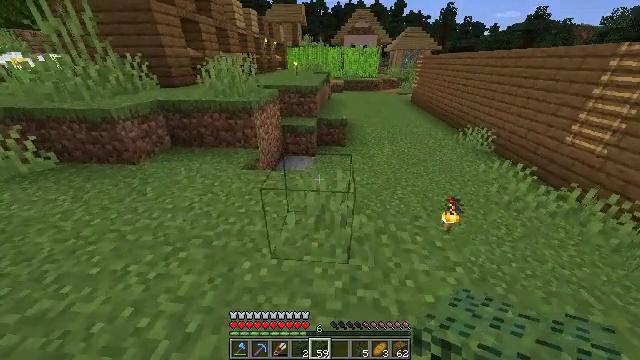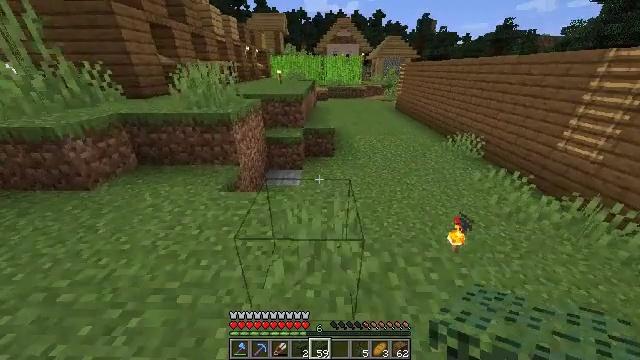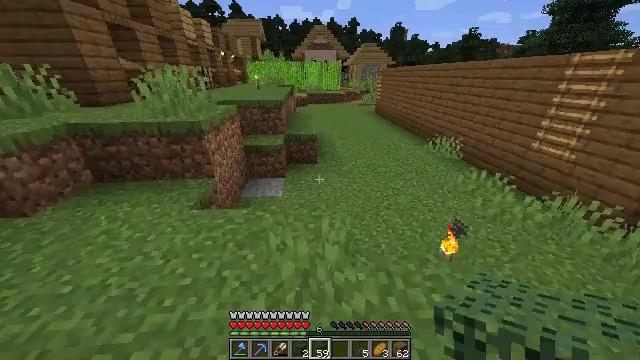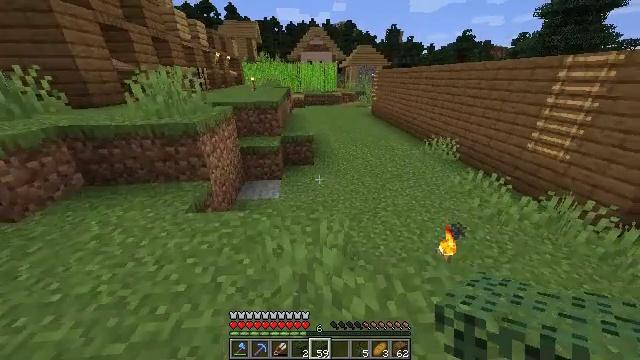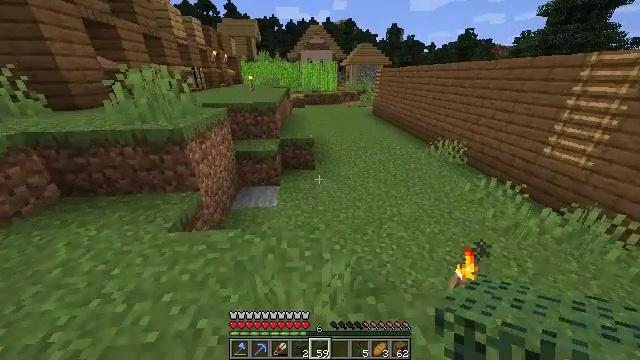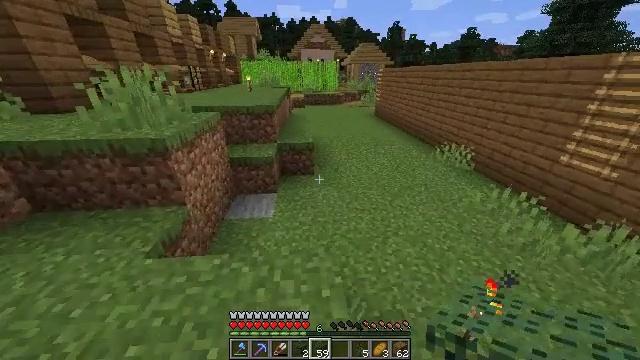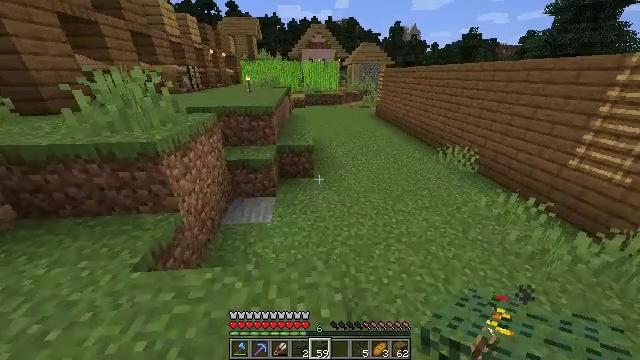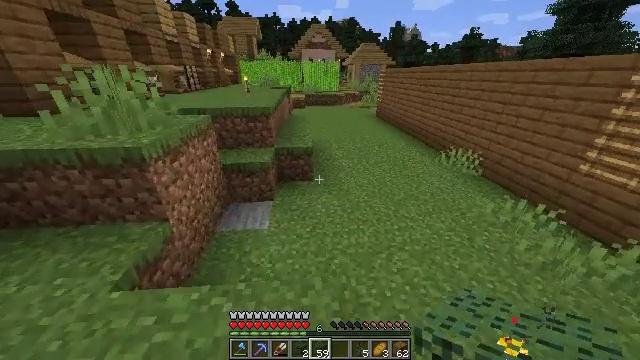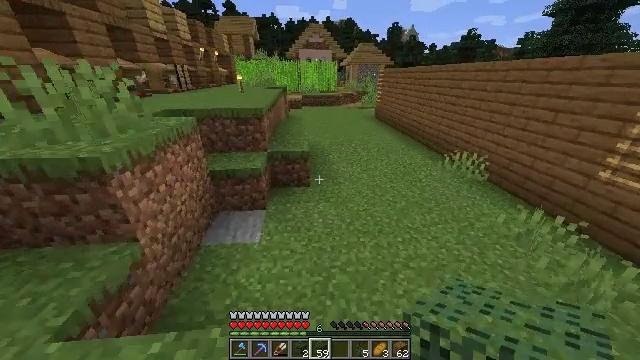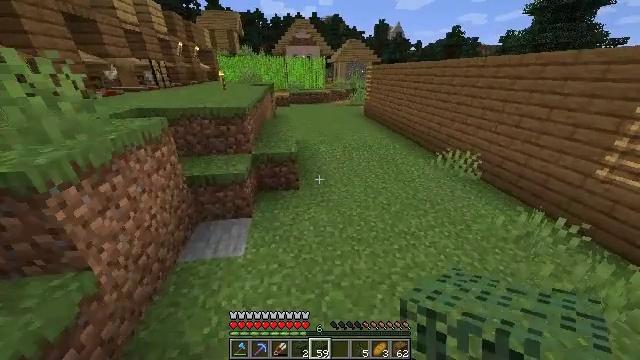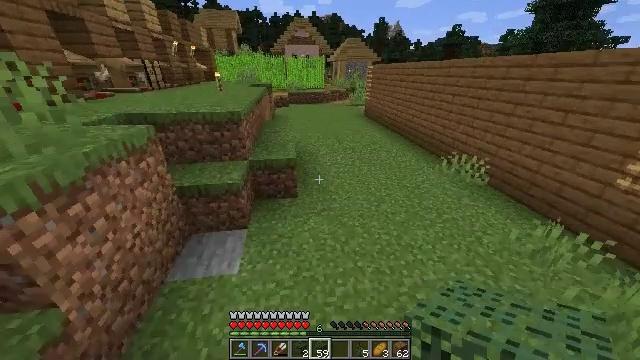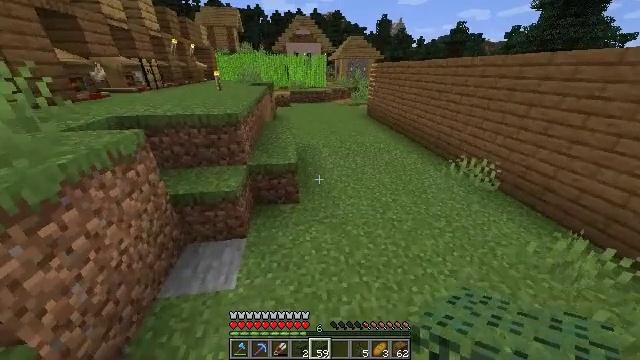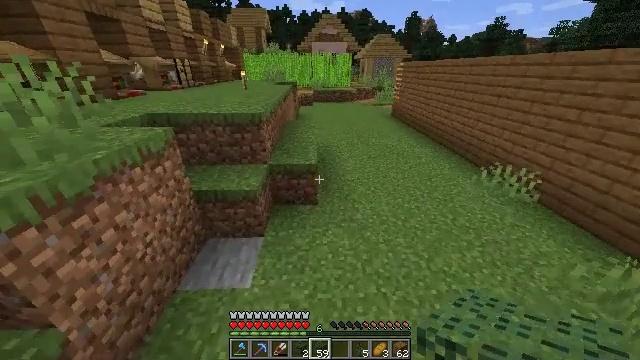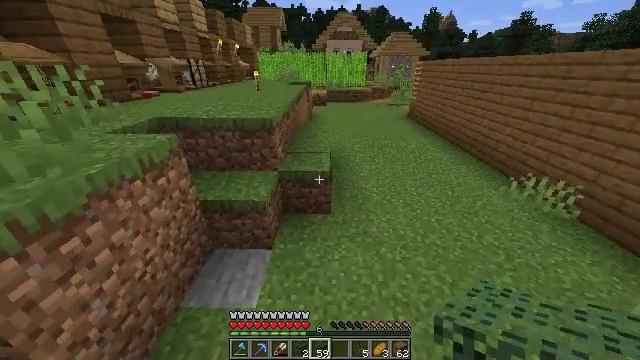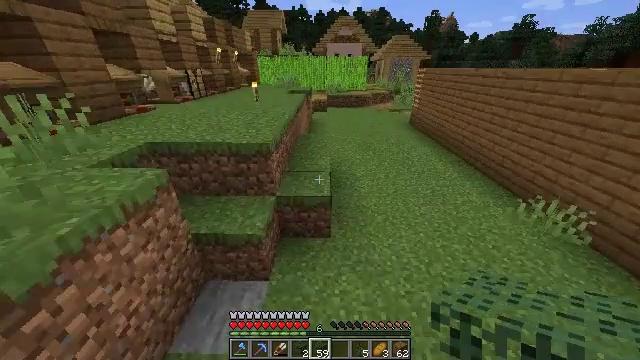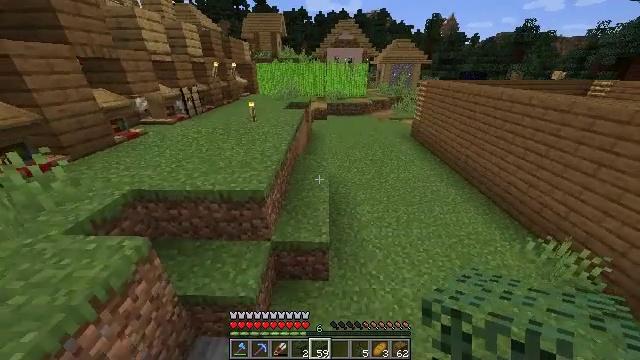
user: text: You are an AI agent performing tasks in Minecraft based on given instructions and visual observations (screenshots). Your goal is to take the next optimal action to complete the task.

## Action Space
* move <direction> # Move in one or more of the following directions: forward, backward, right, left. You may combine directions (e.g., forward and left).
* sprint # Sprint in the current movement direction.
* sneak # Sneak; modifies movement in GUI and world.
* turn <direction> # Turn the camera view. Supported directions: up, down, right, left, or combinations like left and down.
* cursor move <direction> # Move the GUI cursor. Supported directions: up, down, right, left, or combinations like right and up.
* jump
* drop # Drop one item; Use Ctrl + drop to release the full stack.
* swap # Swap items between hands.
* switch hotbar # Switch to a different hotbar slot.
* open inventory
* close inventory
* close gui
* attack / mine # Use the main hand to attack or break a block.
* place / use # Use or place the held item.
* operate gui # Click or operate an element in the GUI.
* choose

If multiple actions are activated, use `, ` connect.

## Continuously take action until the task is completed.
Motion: motion action
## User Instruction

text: Remove spruce leaves from the inventory.
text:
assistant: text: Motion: move forward, sprint, turn right and up
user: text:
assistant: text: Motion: move forward, sprint, turn right and up
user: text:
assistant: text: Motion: move forward, sprint
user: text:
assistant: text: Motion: move forward, sprint
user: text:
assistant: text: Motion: move forward, sprint
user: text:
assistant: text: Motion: move forward
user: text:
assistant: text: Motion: move forward
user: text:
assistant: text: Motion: move forward
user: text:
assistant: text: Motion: move forward, sprint, turn right
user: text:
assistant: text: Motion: move forward, sprint
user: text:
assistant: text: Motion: move forward, sprint
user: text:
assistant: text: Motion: move forward, sprint, turn left
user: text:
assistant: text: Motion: move forward, sprint, turn left, jump
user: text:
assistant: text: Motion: move forward, sprint, jump
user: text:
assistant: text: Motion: move forward, sprint, jump
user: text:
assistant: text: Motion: move forward, sprint, jump
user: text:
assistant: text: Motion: move forward, sprint, jump
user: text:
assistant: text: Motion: move forward, sprint, jump
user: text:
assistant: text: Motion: move forward, sprint, jump
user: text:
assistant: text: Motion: move forward, sprint, jump
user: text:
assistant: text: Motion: move forward, sprint, turn left, jump
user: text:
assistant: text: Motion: move forward, sprint, turn left, jump
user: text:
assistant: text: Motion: move forward, sprint, turn left, jump
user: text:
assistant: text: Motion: move forward, sprint, turn left, jump
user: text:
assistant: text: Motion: move forward, sprint, turn left and up, jump
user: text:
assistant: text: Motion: move forward, sprint, turn left, jump
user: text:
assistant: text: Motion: move forward, sprint, jump
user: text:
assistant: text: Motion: move forward, sprint, jump
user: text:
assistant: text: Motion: move forward, sprint, jump
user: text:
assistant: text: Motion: move forward, sprint, jump